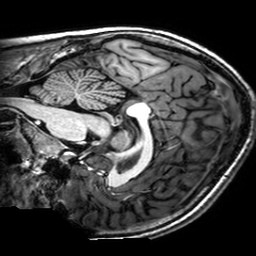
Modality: T1w
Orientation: sagittal
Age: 23
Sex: male